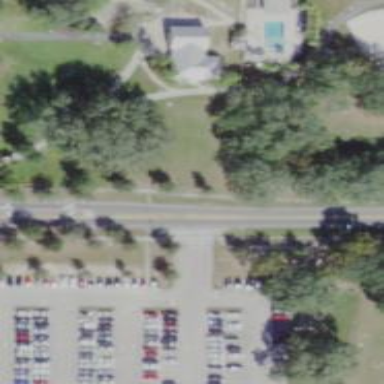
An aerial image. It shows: Footway on parkway.